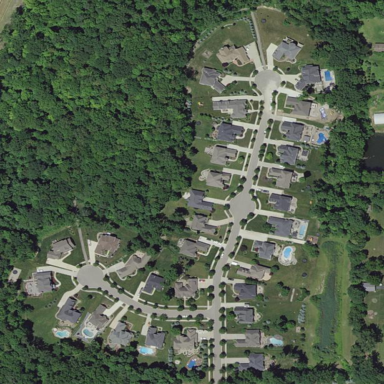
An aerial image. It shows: Residential area consisting of single-family homes.